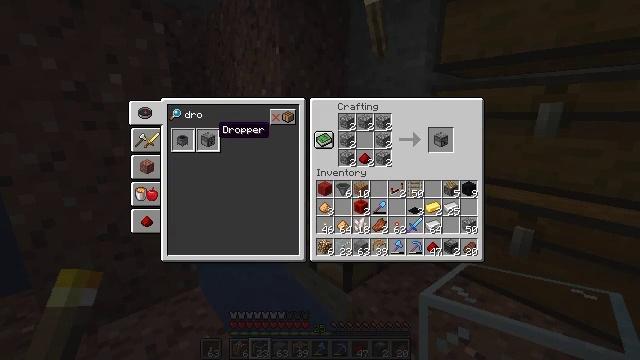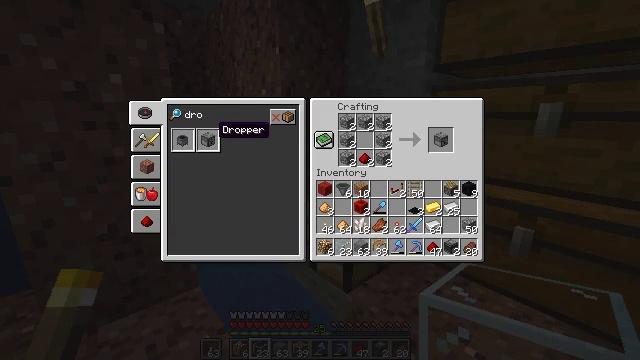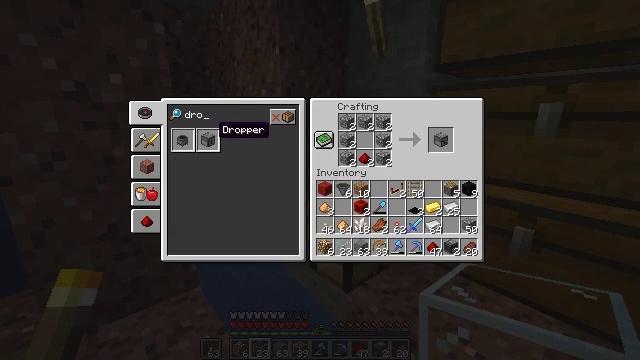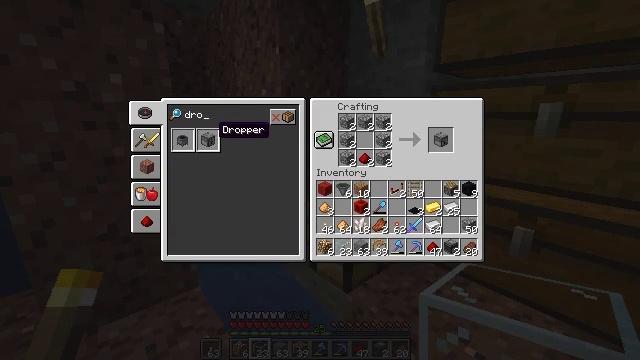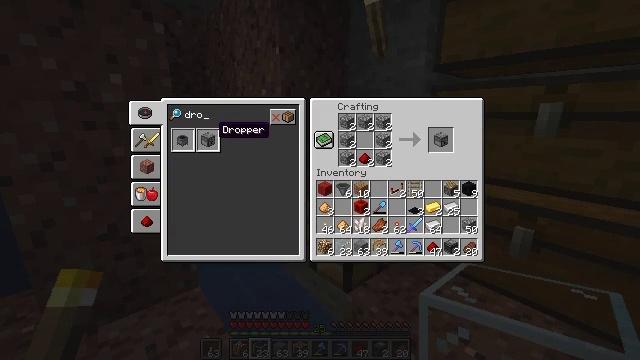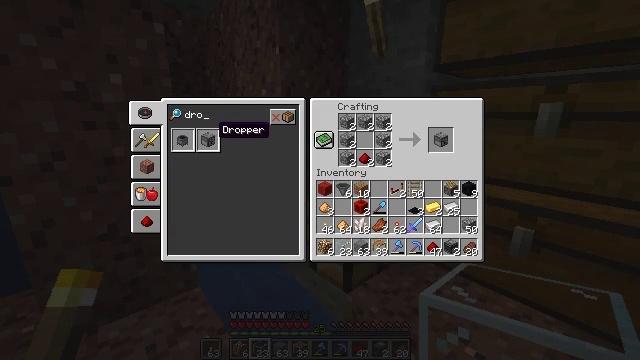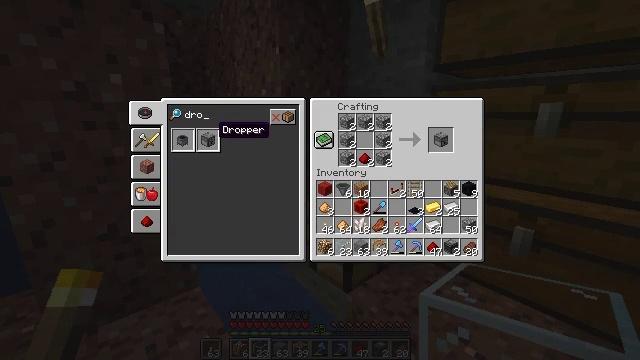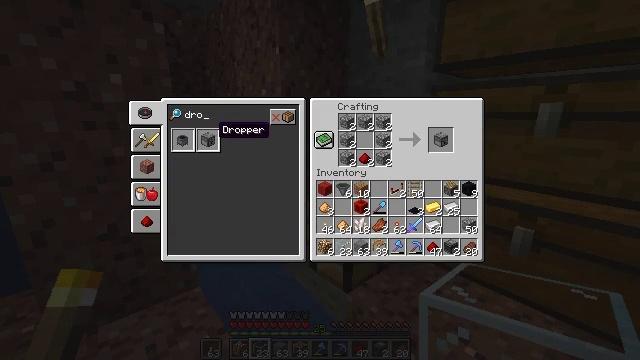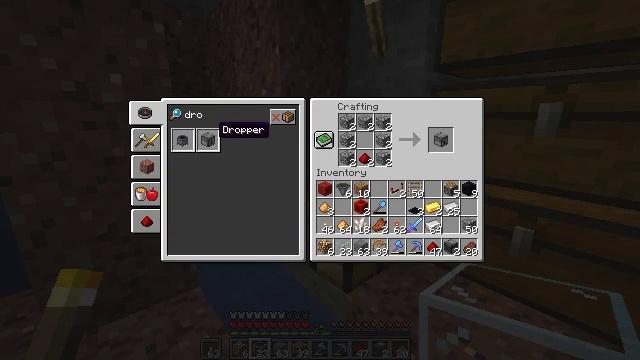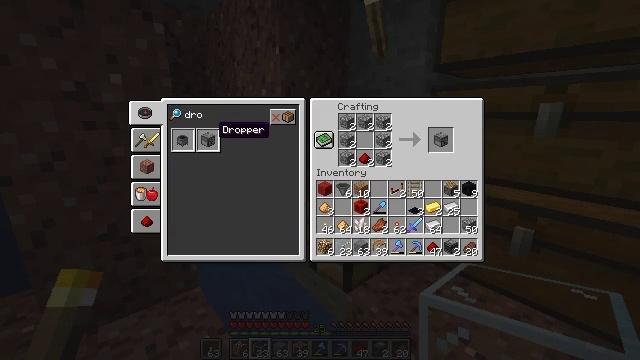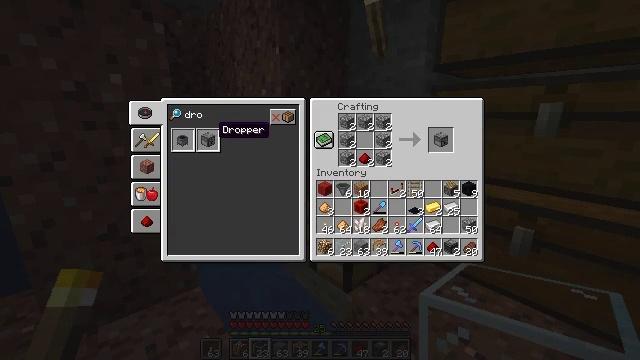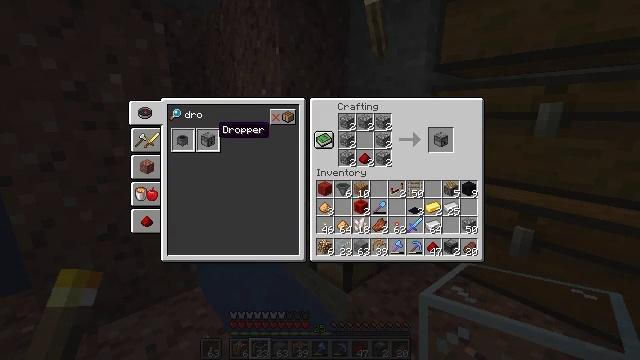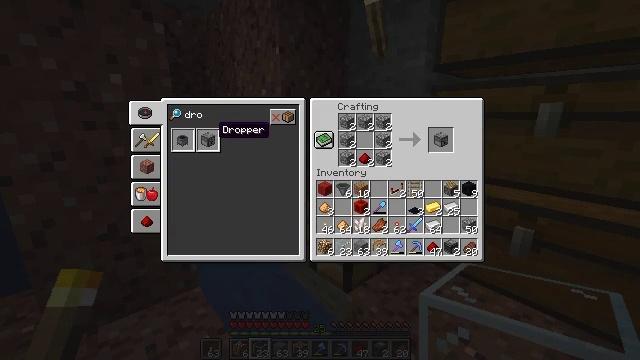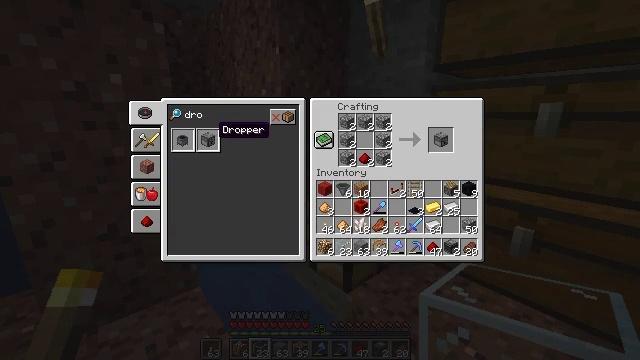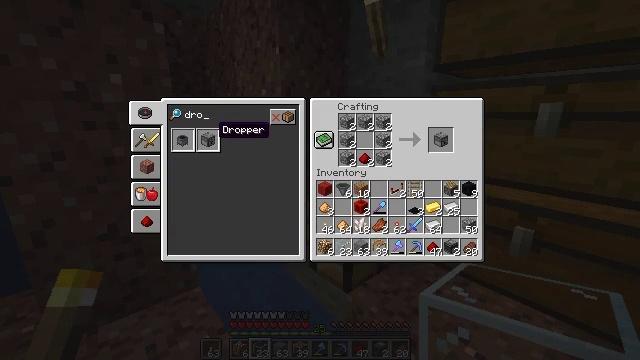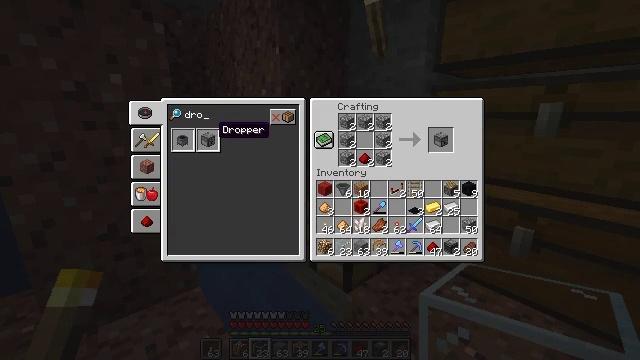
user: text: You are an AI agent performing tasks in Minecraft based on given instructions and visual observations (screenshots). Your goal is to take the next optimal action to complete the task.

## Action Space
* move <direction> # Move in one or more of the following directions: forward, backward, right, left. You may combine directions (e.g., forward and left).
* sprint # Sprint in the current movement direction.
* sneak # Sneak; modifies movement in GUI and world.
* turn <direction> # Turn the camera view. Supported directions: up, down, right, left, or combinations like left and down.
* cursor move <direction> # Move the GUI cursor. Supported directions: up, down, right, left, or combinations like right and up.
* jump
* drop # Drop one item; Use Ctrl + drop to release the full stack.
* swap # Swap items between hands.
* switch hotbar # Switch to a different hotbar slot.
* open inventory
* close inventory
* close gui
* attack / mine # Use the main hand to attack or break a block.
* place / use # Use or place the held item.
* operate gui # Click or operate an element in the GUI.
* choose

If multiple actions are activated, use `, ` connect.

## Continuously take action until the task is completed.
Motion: motion action
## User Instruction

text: Craft a dropper.
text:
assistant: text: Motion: no_op
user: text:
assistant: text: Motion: no_op
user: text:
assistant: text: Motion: no_op
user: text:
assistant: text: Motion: no_op
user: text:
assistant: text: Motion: no_op
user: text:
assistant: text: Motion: no_op
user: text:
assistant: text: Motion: no_op
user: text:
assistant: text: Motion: no_op
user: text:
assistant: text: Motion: no_op
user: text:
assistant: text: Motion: no_op
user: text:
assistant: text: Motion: no_op
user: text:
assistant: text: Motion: no_op
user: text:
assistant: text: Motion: no_op
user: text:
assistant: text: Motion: no_op
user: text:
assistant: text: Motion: no_op
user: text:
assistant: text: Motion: no_op
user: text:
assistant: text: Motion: no_op
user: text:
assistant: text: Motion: no_op
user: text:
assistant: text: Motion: no_op
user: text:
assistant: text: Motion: no_op
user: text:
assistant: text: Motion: no_op
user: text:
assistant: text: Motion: no_op
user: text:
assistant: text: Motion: no_op
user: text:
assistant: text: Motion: no_op
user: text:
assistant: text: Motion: no_op
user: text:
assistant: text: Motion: no_op
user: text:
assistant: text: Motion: no_op
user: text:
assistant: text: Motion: no_op
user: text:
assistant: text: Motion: cursor move right
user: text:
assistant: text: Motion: cursor move right and down